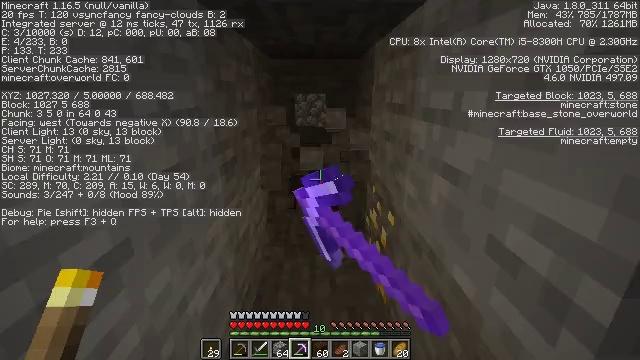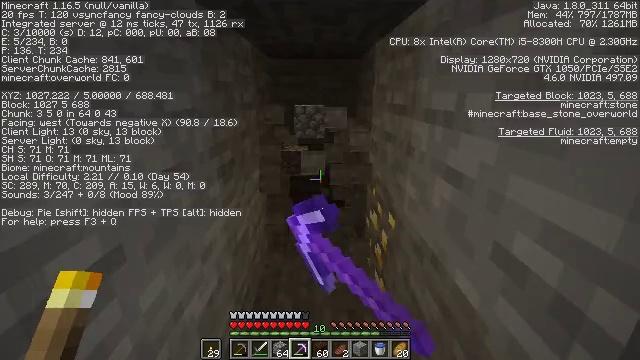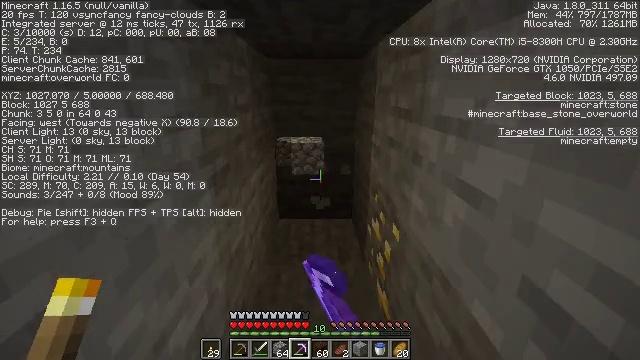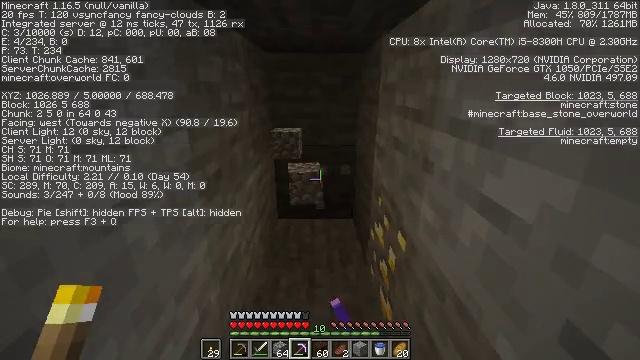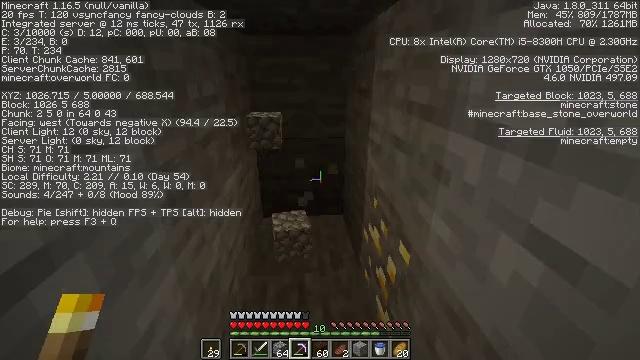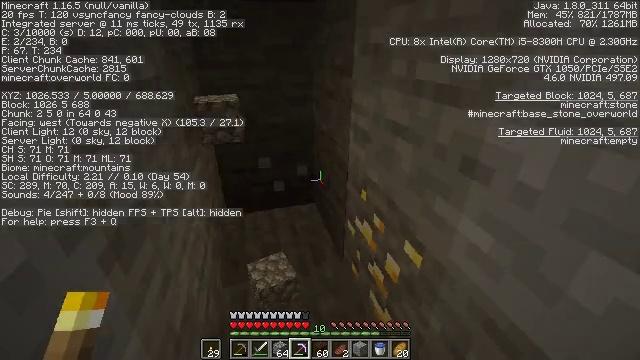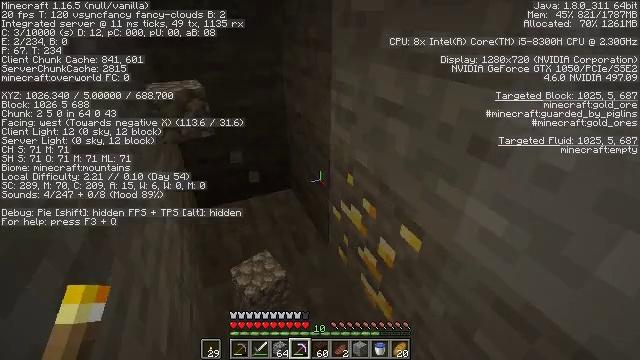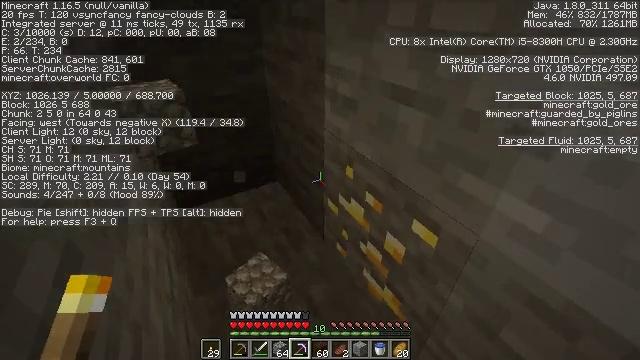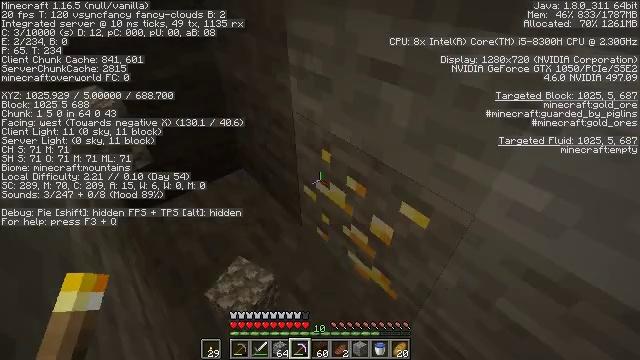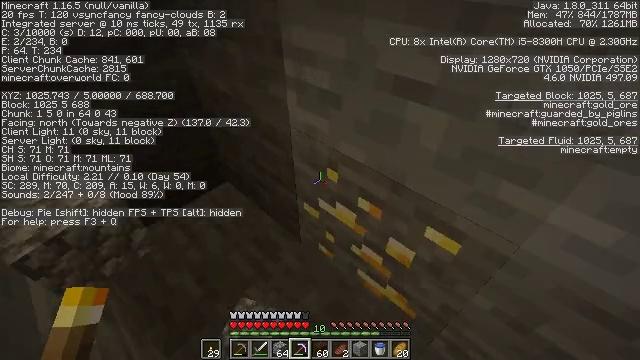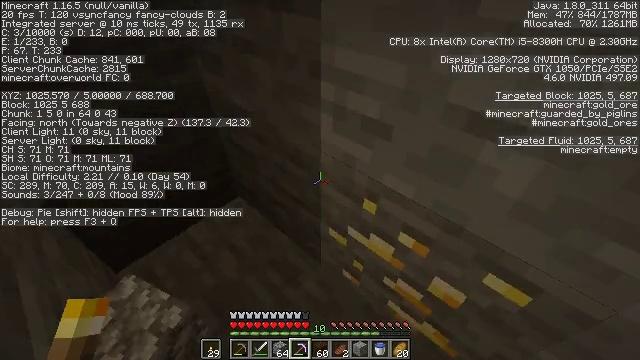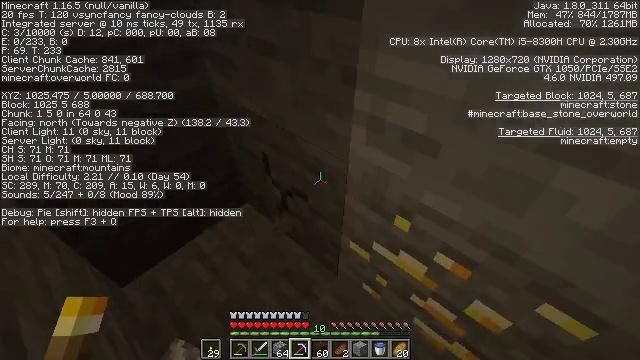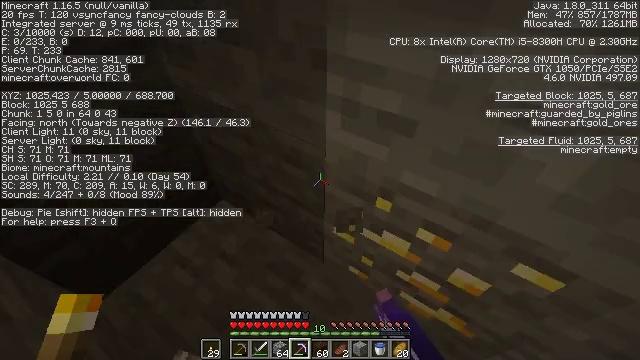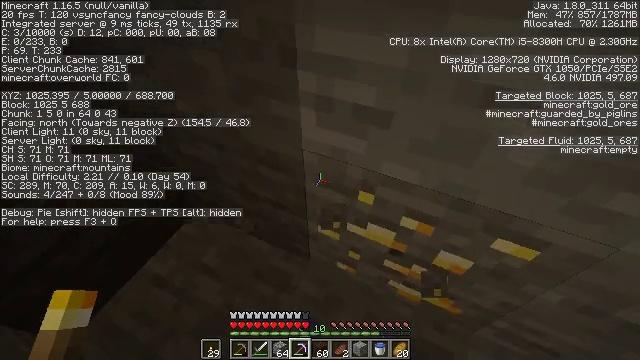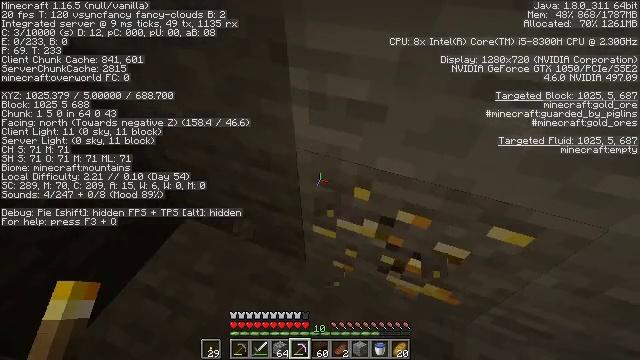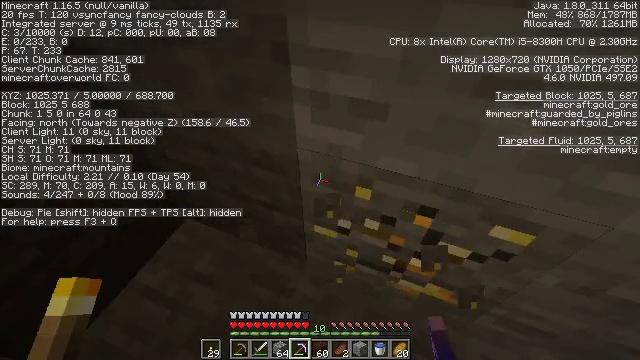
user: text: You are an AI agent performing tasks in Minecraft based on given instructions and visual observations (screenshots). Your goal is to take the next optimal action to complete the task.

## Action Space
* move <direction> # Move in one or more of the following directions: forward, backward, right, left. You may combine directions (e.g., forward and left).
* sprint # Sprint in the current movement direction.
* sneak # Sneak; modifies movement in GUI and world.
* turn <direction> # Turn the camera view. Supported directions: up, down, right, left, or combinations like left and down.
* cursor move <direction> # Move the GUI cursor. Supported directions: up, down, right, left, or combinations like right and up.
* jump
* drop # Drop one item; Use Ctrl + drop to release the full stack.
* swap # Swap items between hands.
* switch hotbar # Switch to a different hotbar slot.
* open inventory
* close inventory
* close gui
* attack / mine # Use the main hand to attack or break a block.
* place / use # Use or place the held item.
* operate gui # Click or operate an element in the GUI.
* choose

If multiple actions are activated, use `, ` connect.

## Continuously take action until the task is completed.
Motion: motion action
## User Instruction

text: Break the gold ore block.
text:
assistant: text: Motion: move forward, attack / mine
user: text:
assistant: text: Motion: move forward, attack / mine
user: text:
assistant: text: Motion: move forward, turn down
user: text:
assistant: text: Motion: move forward and move left, turn right and down
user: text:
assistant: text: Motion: move forward and move left, turn right and down
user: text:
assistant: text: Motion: move forward and move left, turn right and down
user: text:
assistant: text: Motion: move forward and move left, turn right and down
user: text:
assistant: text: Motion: move forward and move left, turn right and down
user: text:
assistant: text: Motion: move left, turn right and down
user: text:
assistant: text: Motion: move left
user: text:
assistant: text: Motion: turn down, attack / mine
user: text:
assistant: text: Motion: turn right and down, attack / mine
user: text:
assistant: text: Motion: turn right, attack / mine
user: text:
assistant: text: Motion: turn right, attack / mine
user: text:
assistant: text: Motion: attack / mine
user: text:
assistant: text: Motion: attack / mine
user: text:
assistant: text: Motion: attack / mine
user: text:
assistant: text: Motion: turn right, attack / mine
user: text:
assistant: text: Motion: turn right, attack / mine
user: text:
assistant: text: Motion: attack / mine
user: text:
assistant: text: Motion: attack / mine
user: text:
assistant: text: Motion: attack / mine
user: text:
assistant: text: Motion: attack / mine